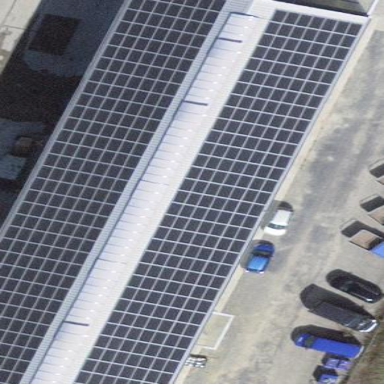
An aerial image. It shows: Solar power generator.